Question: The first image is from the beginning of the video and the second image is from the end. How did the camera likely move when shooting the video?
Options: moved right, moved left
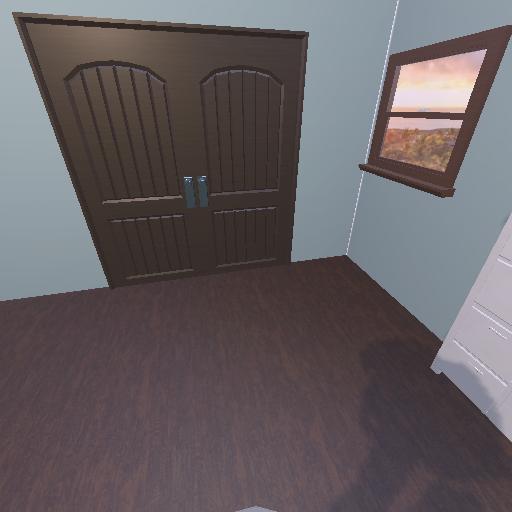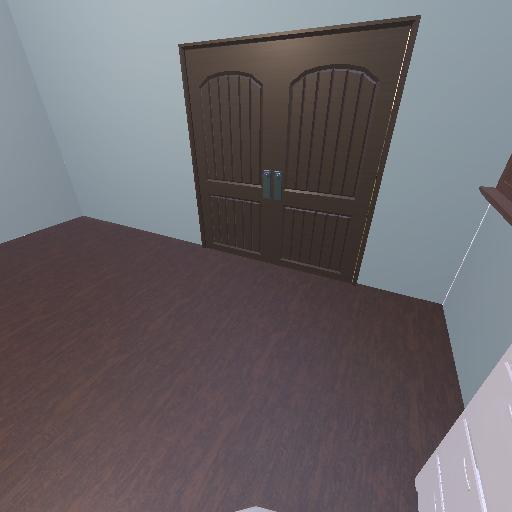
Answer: moved right